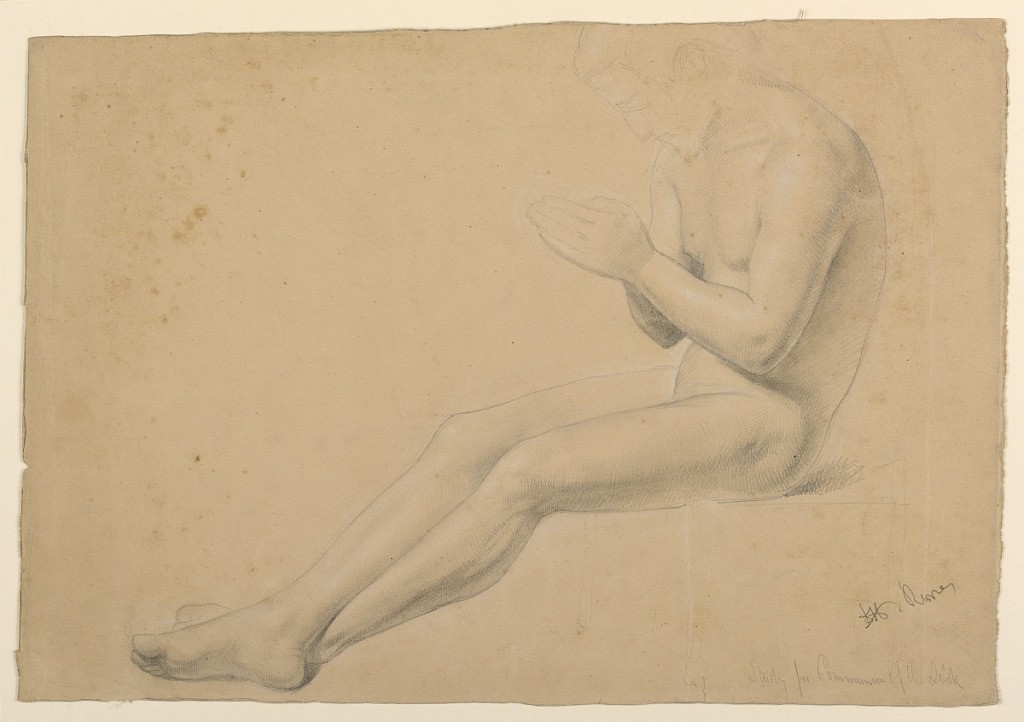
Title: Figure Study for "Communion of the Sick"
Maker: Daniel Huntington, American, 1816–1906
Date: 1844–45
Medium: Graphite, white chalk on cream wove paper
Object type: Drawing
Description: Figure study of a nude man, seated, praying, with his body turned to the left and face sketched in left profile.